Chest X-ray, AP view. Patient: 9 years old, sex M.
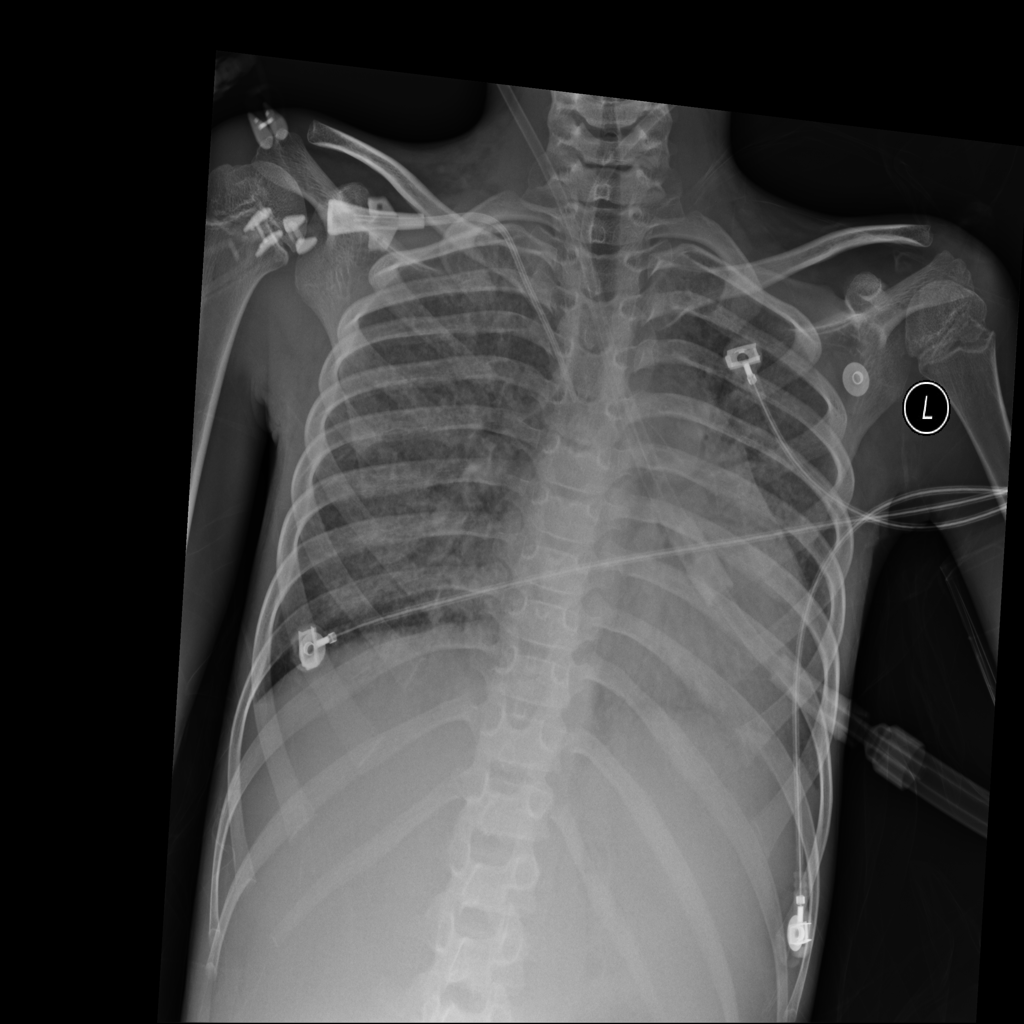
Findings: No Finding